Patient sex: M
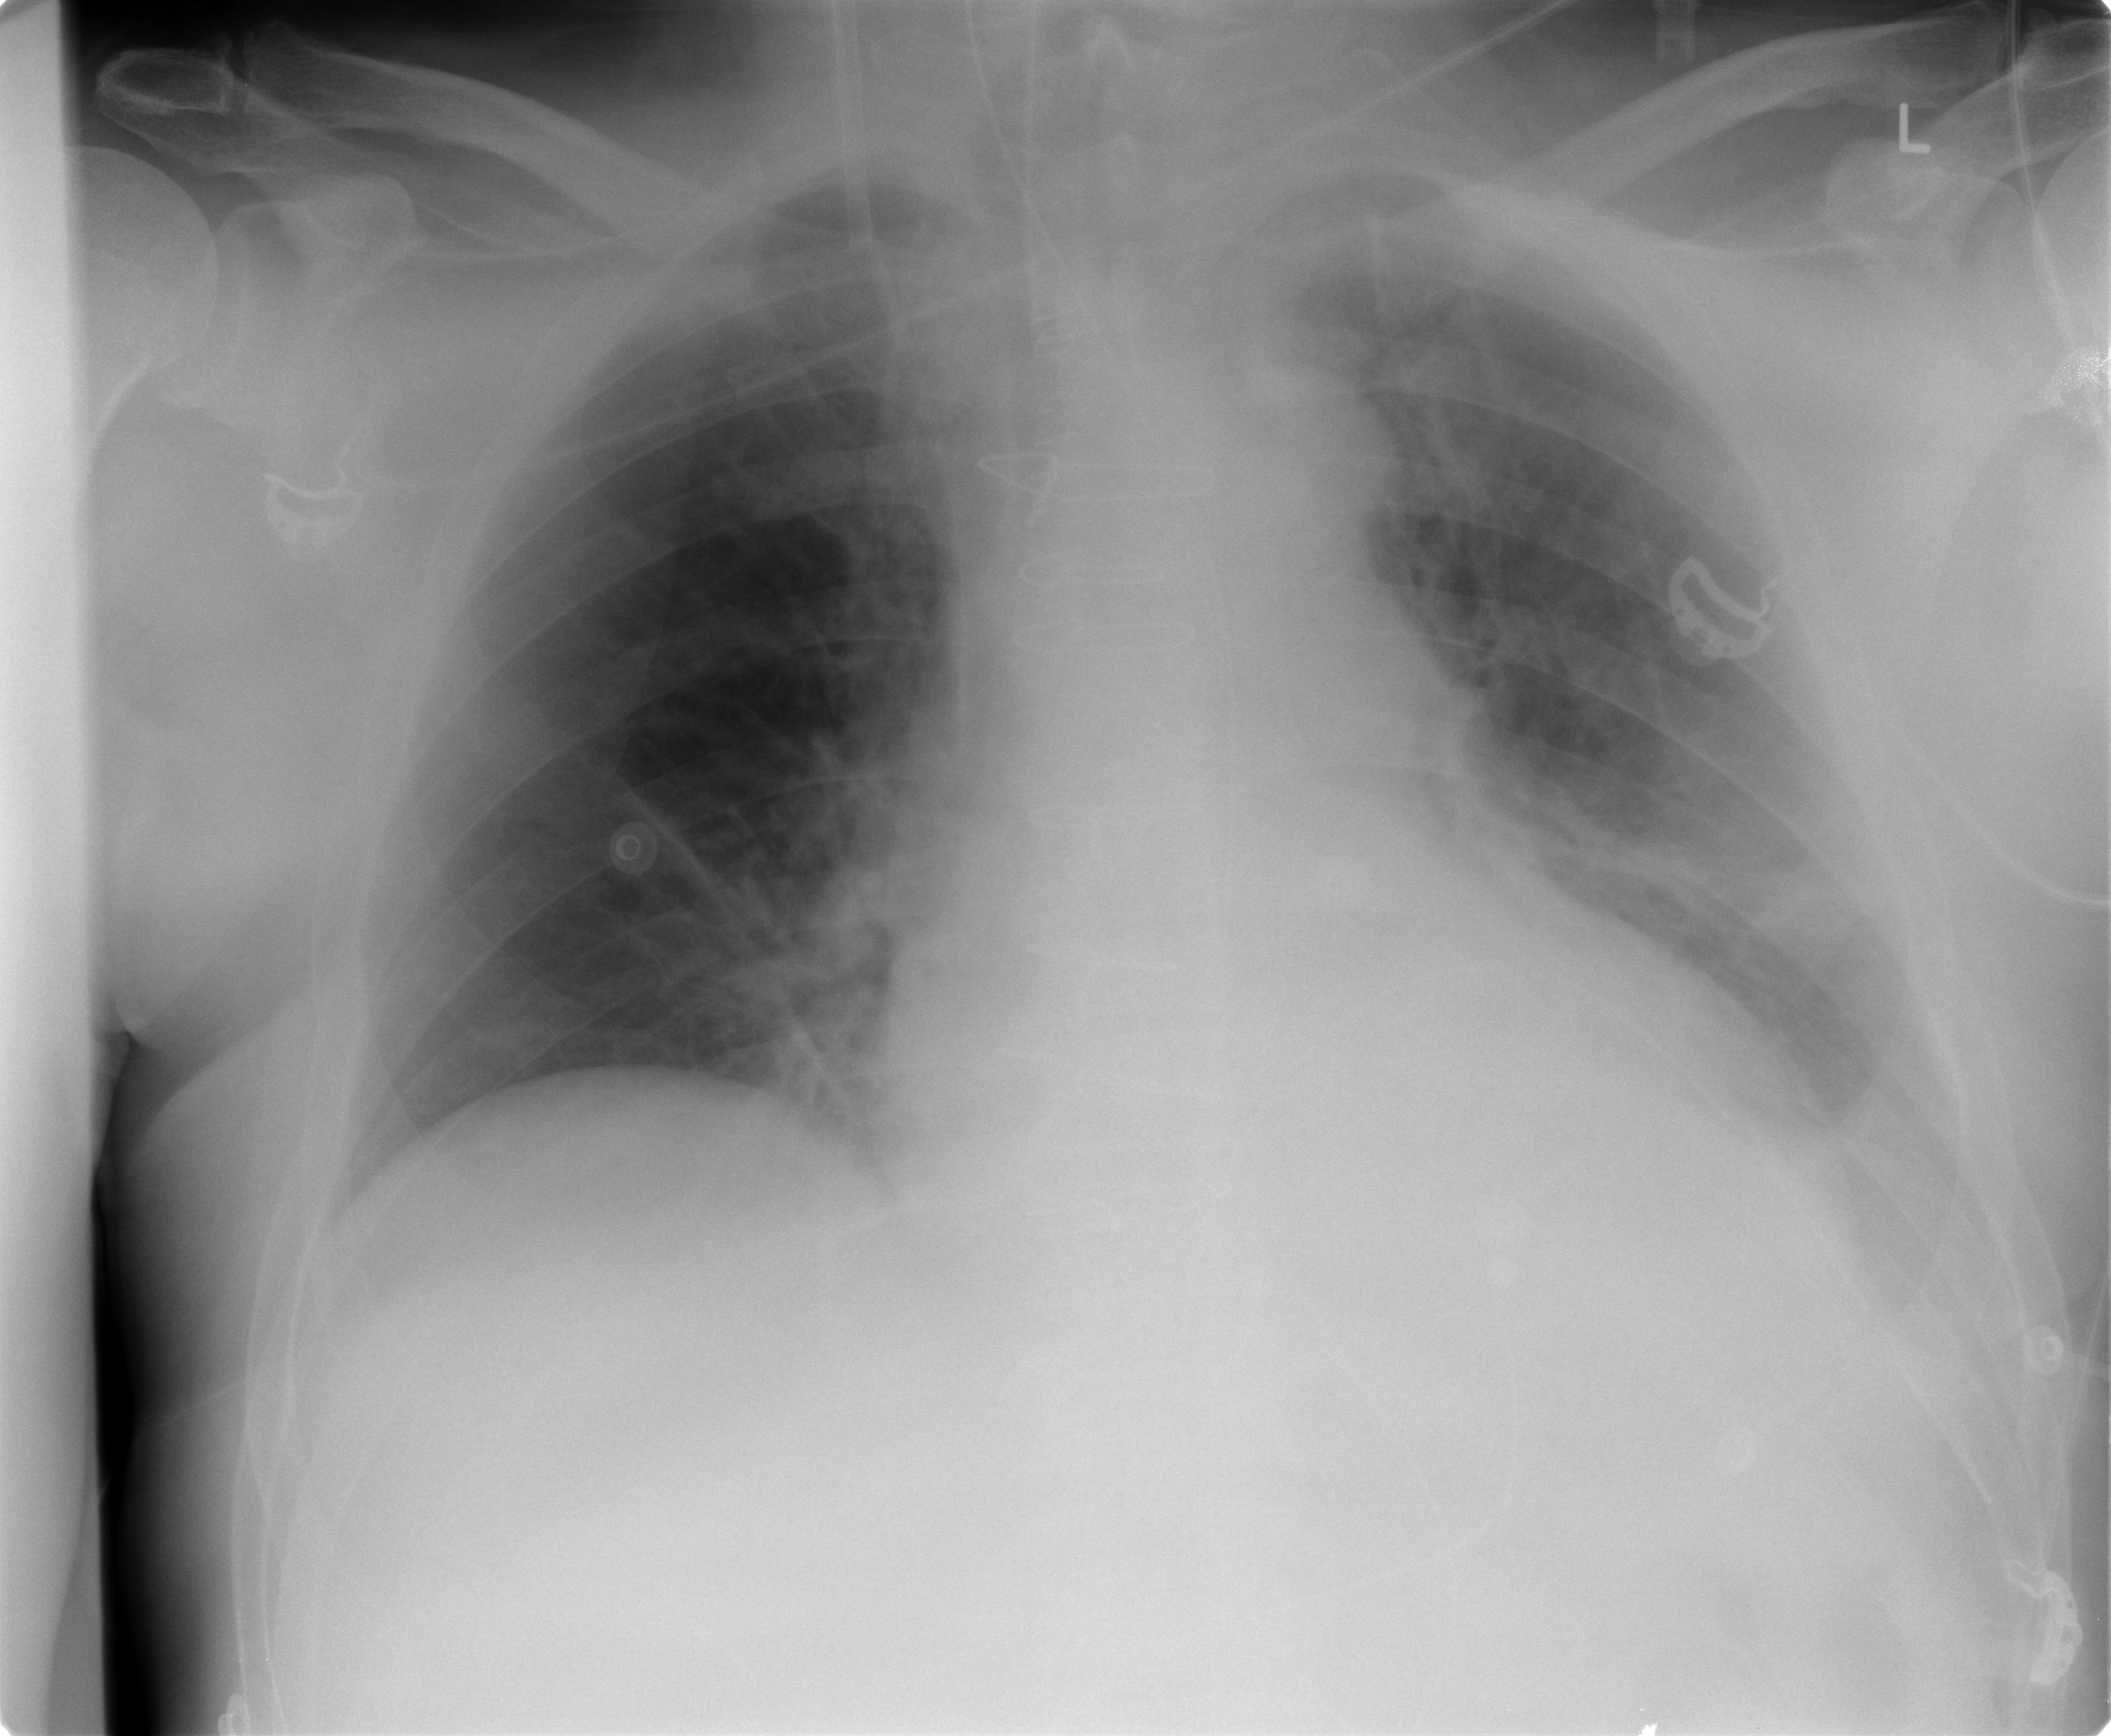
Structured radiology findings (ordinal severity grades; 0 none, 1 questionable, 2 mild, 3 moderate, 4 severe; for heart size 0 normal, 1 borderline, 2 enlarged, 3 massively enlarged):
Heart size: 2
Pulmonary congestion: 1
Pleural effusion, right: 0
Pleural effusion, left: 0
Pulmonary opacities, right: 0
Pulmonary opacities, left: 0
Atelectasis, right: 0
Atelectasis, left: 2